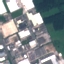
Label: Industrial